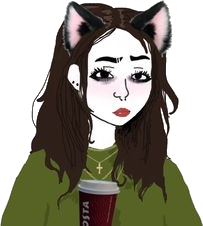
Label: 5_Doomer_Girl